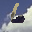
Label: 6